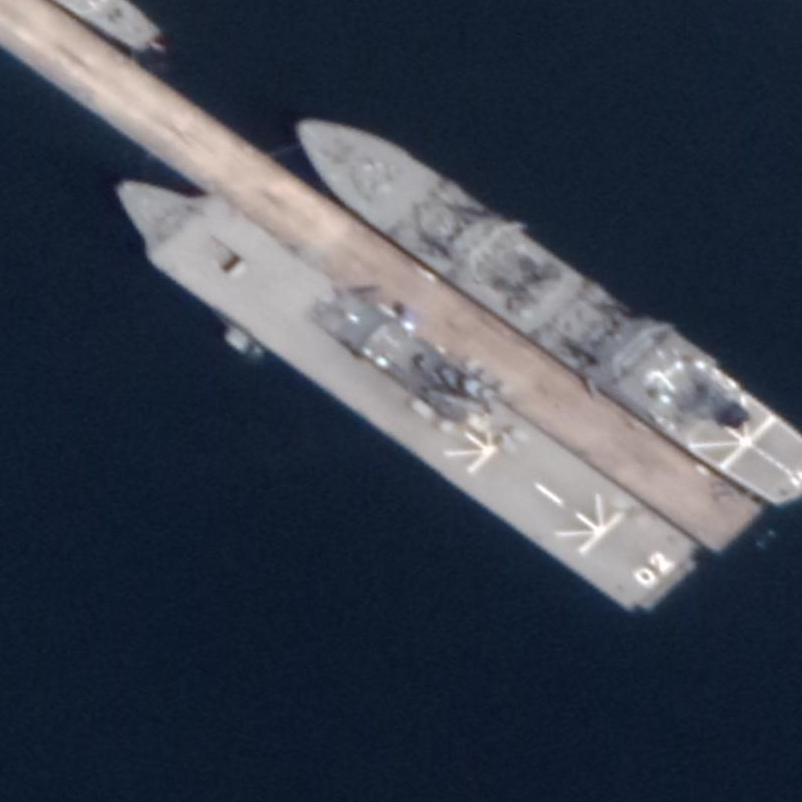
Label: Osumi-class_landing_ship